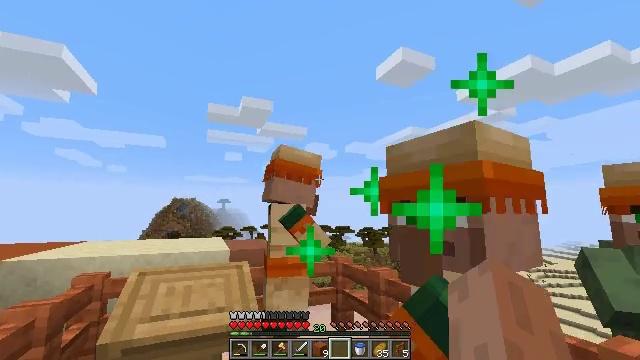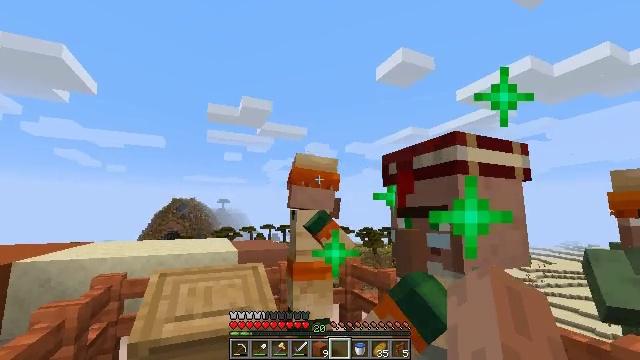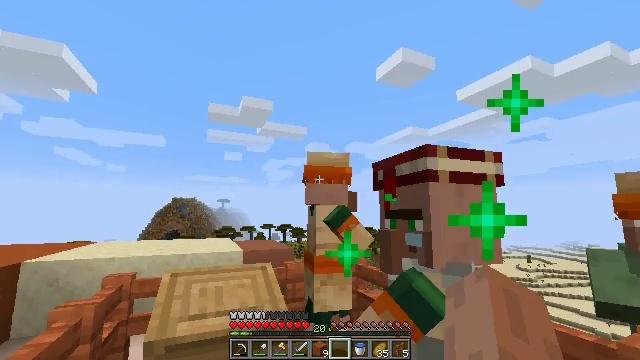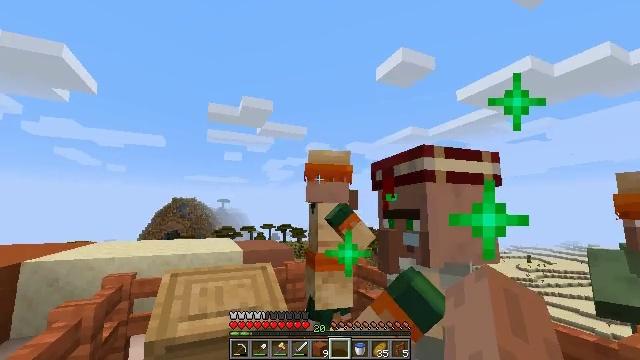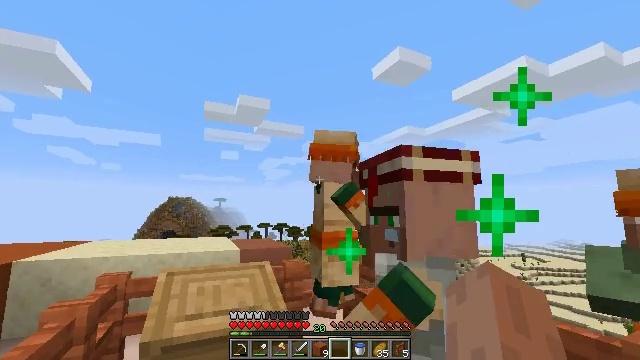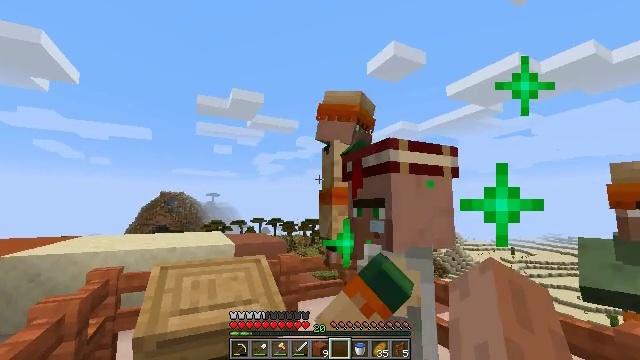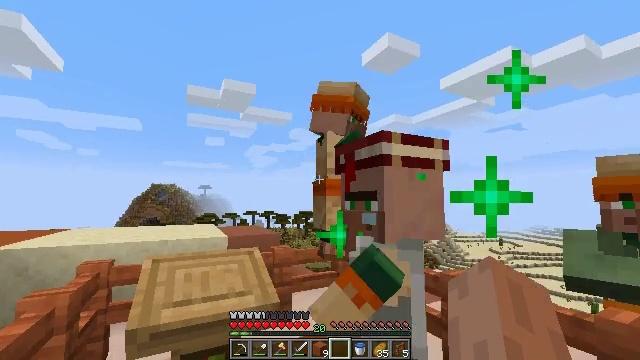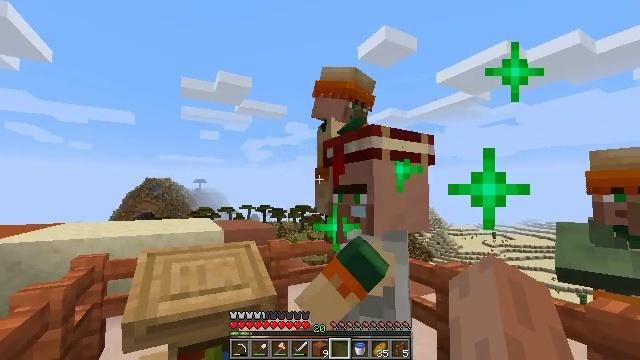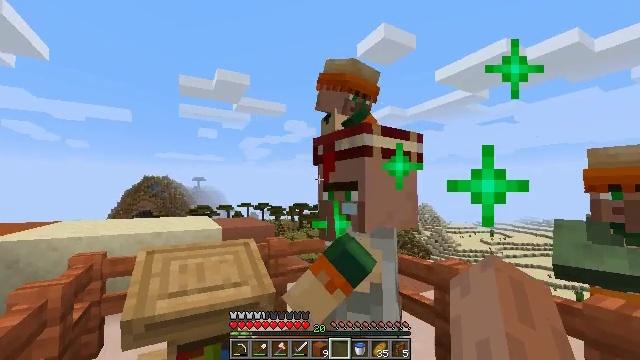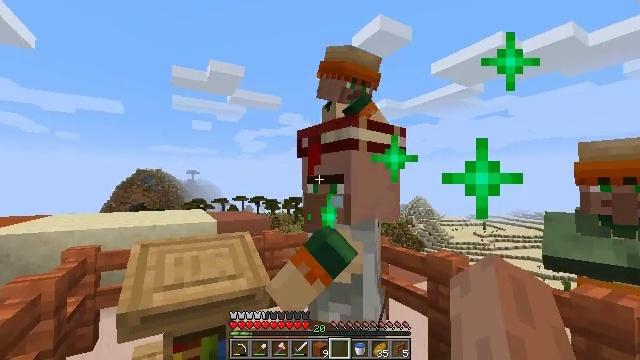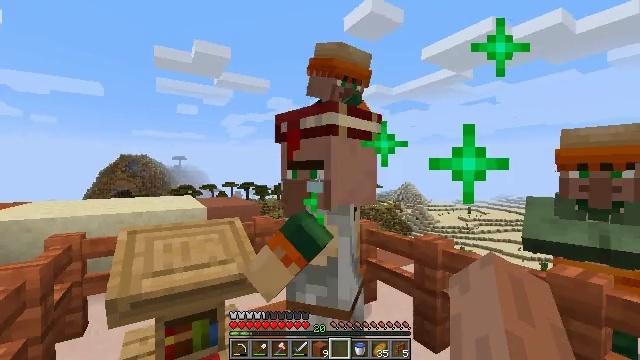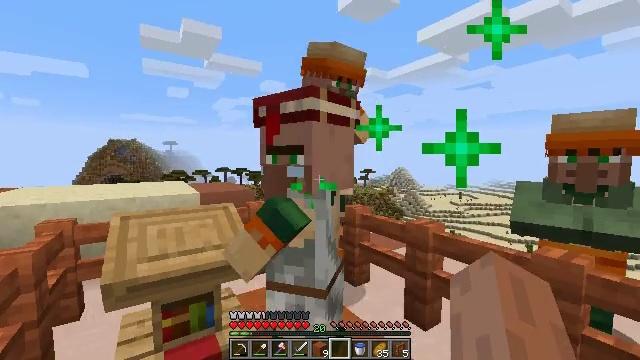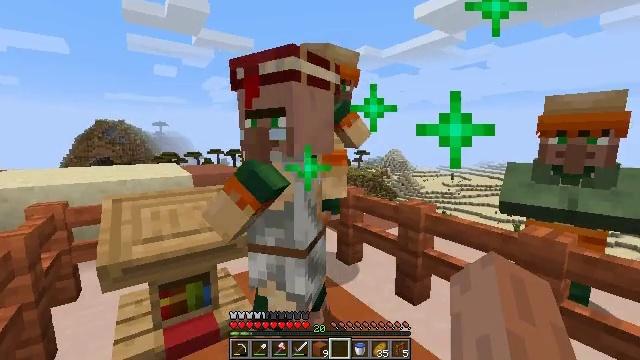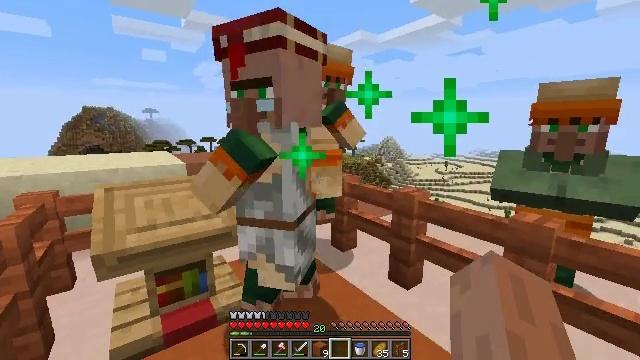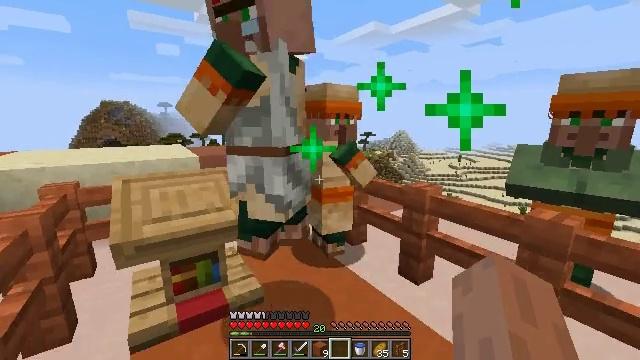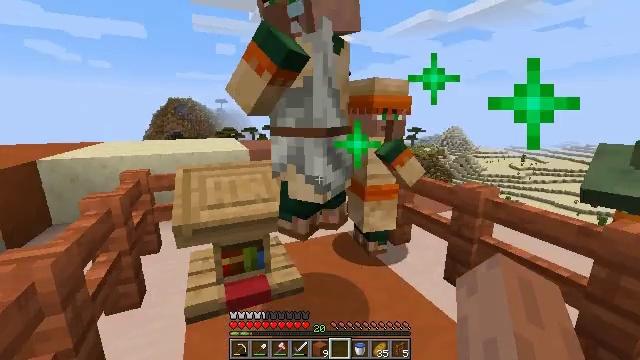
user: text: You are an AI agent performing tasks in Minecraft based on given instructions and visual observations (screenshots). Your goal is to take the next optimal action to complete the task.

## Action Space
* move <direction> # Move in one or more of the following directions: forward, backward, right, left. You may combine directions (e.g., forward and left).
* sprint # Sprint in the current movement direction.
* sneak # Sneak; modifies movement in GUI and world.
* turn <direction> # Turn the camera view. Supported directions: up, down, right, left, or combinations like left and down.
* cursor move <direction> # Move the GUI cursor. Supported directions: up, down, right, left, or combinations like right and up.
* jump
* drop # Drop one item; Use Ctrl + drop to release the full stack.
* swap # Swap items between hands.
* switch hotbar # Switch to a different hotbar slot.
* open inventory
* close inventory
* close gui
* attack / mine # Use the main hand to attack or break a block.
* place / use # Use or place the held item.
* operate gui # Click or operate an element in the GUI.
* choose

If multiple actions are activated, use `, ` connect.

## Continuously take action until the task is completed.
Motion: motion action
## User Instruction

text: Break the lectern to relocate it.
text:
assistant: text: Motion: move back and move left
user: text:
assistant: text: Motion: move back and move left
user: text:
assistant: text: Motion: move left
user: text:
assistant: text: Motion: no_op
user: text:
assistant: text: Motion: turn right and down
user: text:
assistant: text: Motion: turn right and down
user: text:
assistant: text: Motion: turn down
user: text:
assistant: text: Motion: no_op
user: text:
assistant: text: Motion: turn right and down
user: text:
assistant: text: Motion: turn right and down
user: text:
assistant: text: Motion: turn right and down
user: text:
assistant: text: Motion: turn right and down
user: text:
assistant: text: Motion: turn right and down
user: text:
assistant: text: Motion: turn left and down
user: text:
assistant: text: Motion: turn left and down
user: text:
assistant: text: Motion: turn left
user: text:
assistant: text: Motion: turn left, use / place
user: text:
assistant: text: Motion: use / place
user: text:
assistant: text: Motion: use / place
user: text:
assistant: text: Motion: no_op
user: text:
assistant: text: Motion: turn up
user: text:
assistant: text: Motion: cursor move up, open gui
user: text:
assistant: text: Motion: no_op
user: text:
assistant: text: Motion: no_op
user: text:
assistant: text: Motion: no_op
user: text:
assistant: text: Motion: no_op
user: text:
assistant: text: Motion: no_op
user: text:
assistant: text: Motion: no_op
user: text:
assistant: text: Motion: no_op
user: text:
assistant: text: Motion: no_op